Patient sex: F
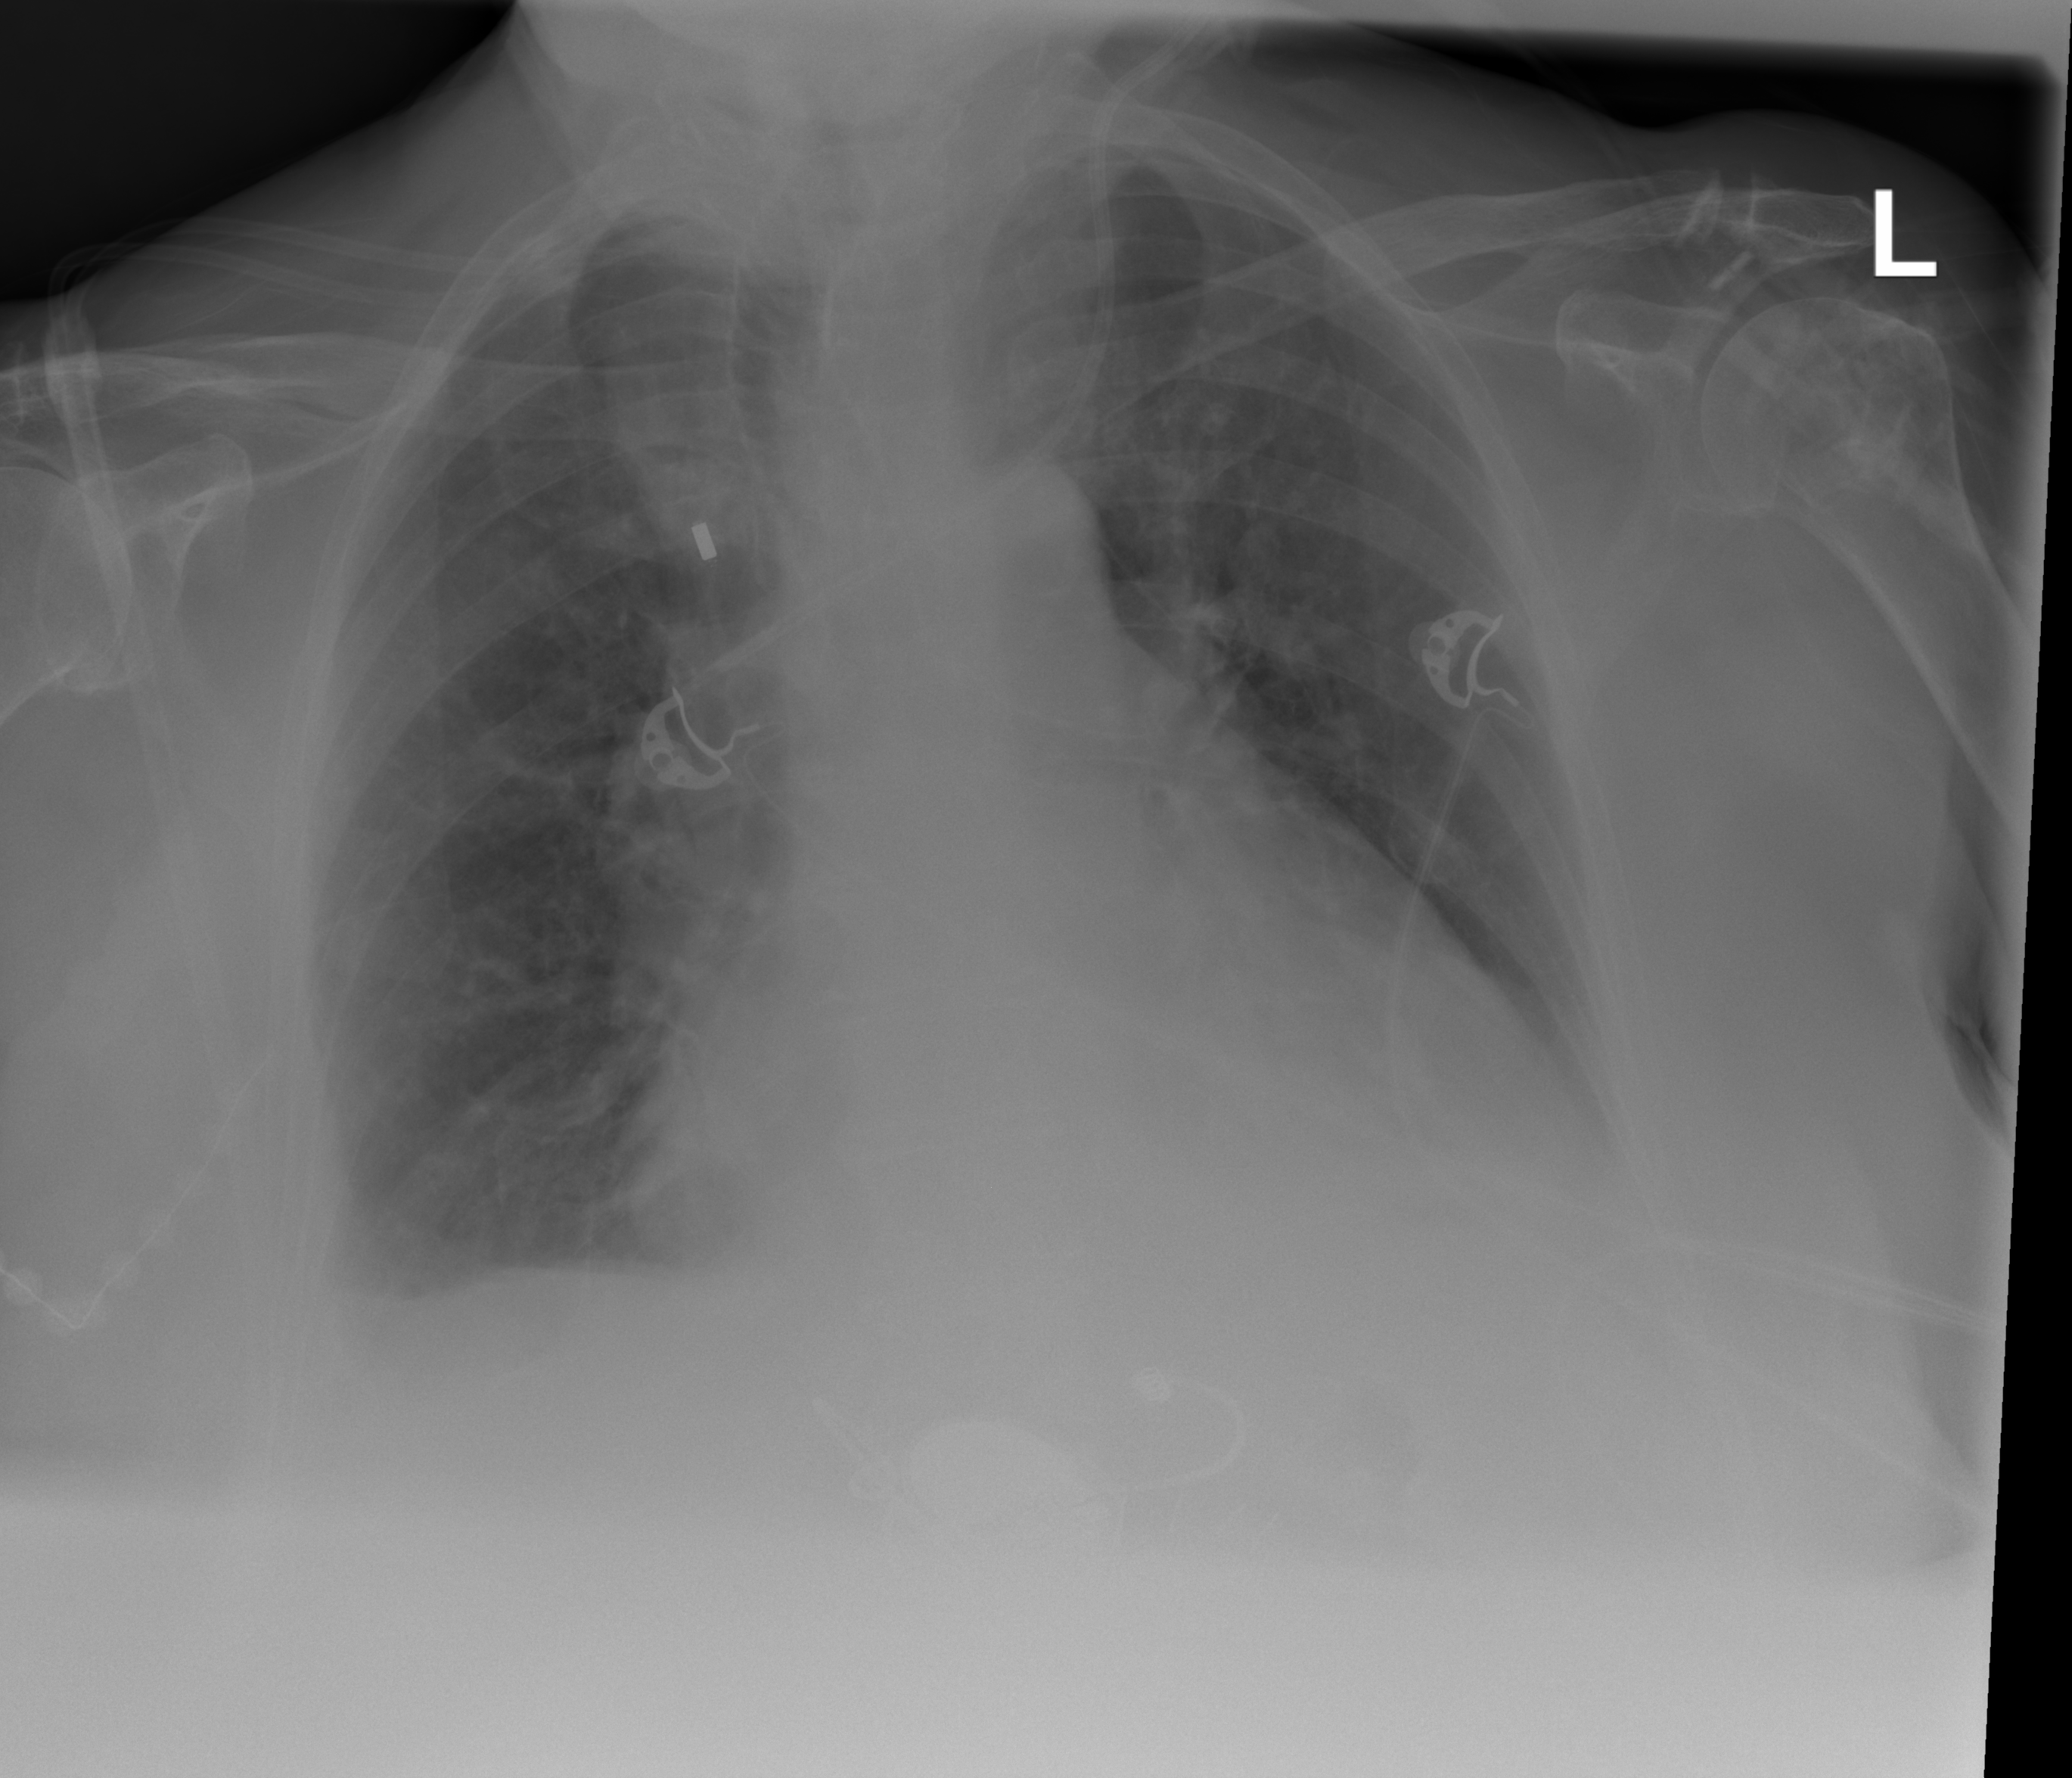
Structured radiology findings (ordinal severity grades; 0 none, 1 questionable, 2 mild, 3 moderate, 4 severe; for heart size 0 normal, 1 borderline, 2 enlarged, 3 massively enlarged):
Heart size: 2
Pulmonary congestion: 2
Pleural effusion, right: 0
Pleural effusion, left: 0
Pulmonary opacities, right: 0
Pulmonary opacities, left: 0
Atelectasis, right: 2
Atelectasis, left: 2